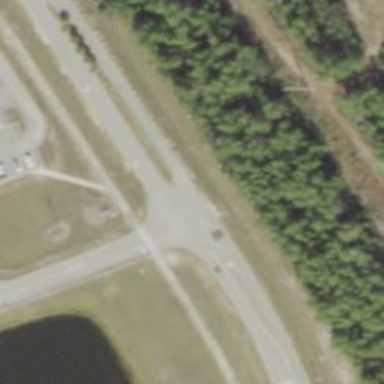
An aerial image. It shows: Asphalt path with uncontrolled crossing.